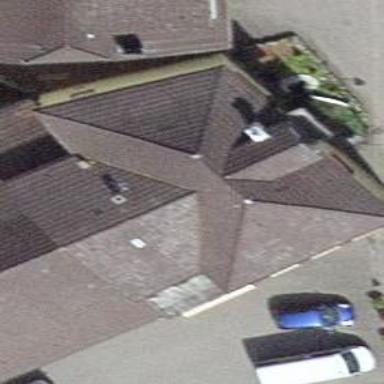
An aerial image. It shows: Restaurant.